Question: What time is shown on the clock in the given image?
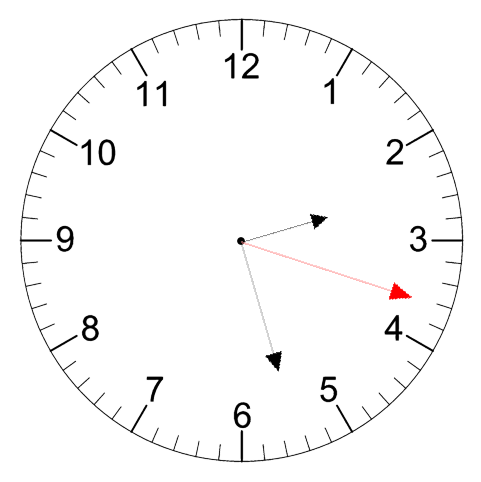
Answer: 02:27:18